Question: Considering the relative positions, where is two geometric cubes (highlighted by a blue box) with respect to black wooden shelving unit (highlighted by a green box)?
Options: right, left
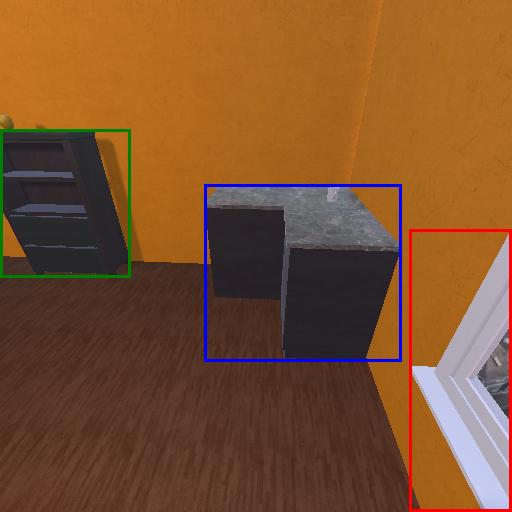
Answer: right